Question: I'm tring to convert my svn repo to a git one to do this I did the following :
1/create a authors.txt file
2/use this commande :
'''
git svn clone [SVN repo URL] --no-metadata -A authors-transform.txt --stdlayout ~/temp
'''
It all went well but now my git repo look like this in git extension :

How can I delete the bre/trunk and trunk green thingy?
I'd also like to delete the bre/cloud1 ans cloud1.
Unfortunatly the contextual option "delete this branch" won't show.
Thanks.
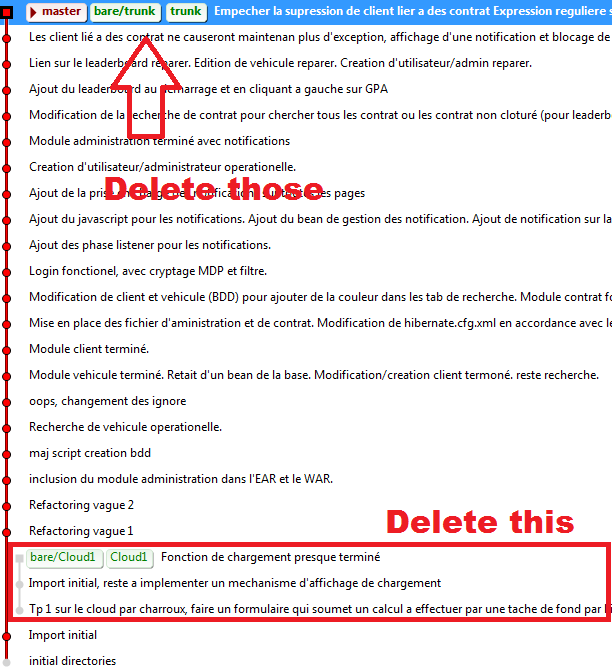
Answer: I used the following steps recently to convert a svn repo to git
'''
mkdir my_project_svn
cd my_project_svn
git svn init http://svn.blah.com/blah/trunk/ --no-metadata
git config svn.authorsfile ../authors.txt
git svn fetch
'''
And everything worked like a charm. You can read more about the process <URL>